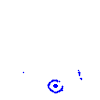
Particle: kaon